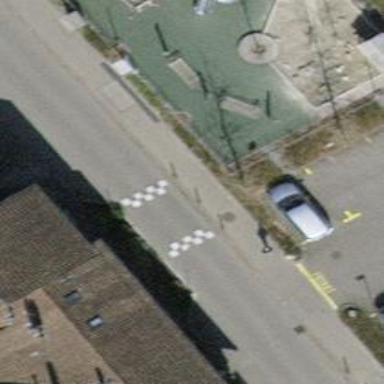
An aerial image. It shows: Traffic calming feature called choker.